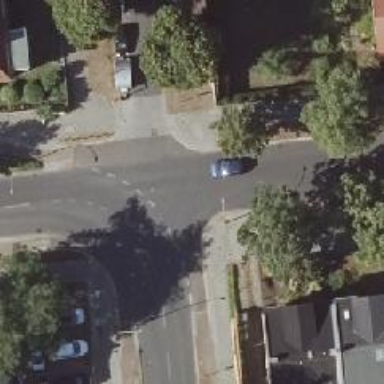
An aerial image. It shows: Unmarked crossing on the road.